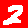
Digit: 2